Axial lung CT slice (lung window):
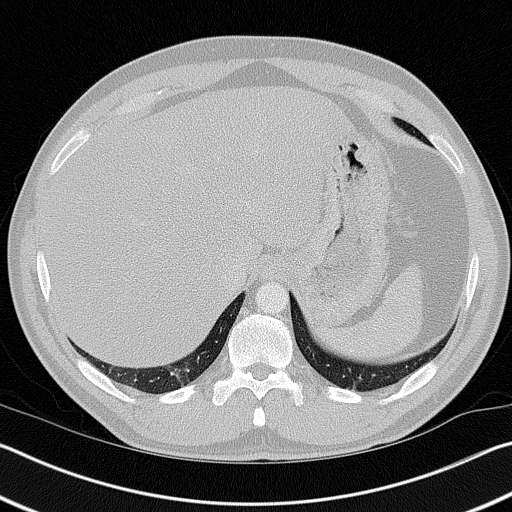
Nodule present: no